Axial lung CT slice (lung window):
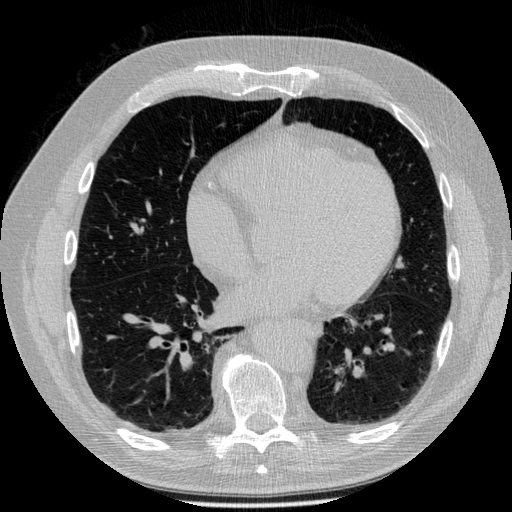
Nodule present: no